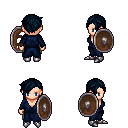
a pixel art fantasy rpg character, female body template, human, light skin, blue robe, teal pants, raven pixie cut hairstyle, metal boots, shield, four views (front, back, left, right), 2x2 character sprite sheet, small pixel art, hard edges, no anti-aliasing